Field crop: maize
Growth stage: 2
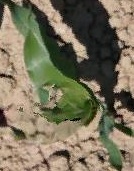
Species: maize